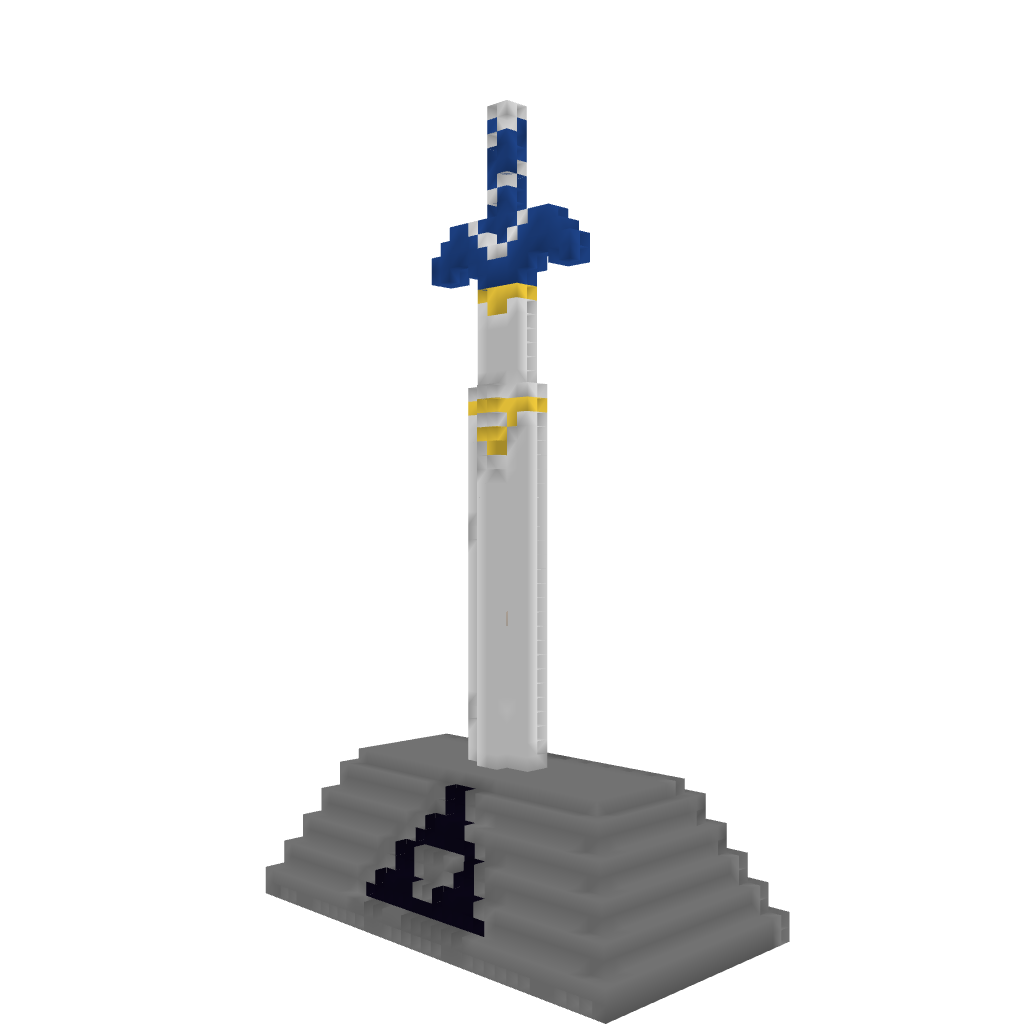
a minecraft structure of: The Master Sword in Pedestal